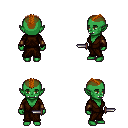
a pixel art fantasy rpg character, female body template, orc, green skin, brown robe, metal pants, brunette short mohawk hairstyle, cloth bracers, dagger, four views (front, back, left, right), 2x2 character sprite sheet, small pixel art, hard edges, no anti-aliasing